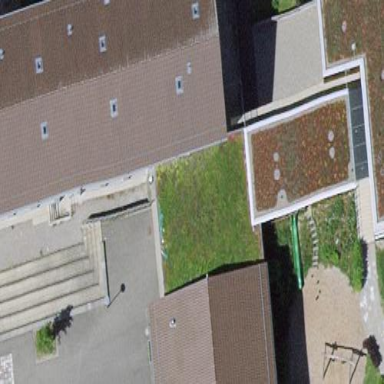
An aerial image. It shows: View of roof of building.